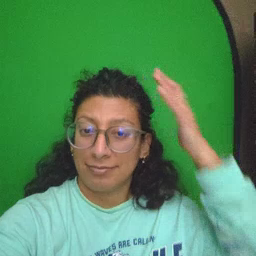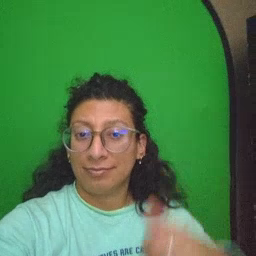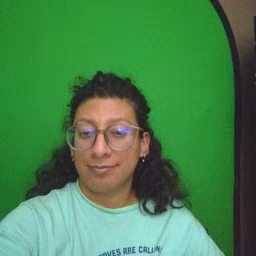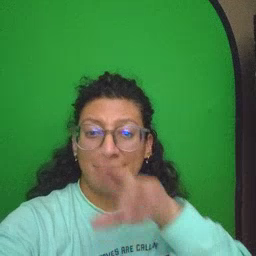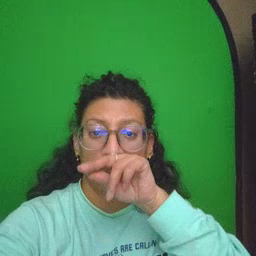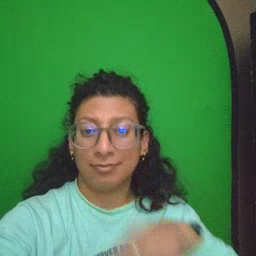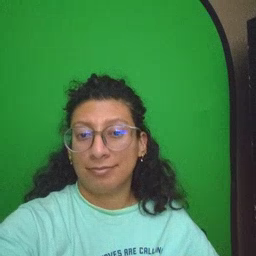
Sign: duck